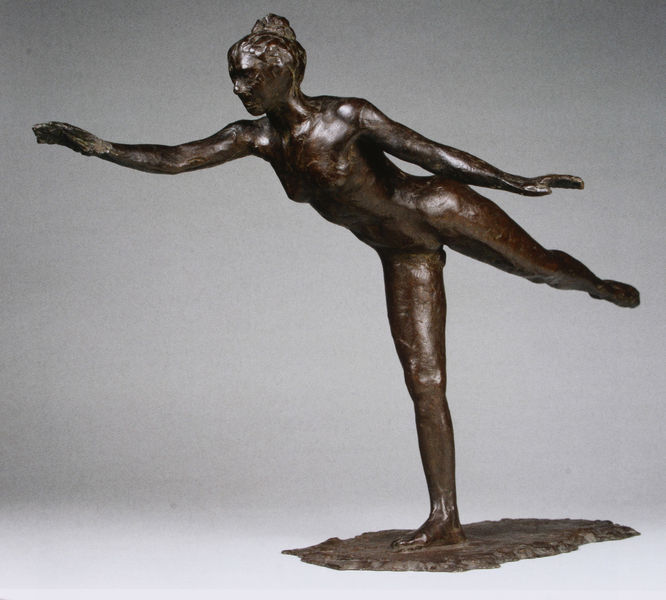
Titel: Danseuse, grande arabesque, deuxième temps, Tänzerin, große Arabesque, zweite Position
Künstler: Edgar Degas
Standort: Paris
Institution: Musée d'Orsay
Schlagwörter: akt, dunkel, fuß, nackt, schatten, weiß, impressionismus, mädchen, bewegung, braun, brust, busen, degas, finger, frau, frisur, grau, haar, licht, mund, nase, ohr, profil, schwarz, tanz, anzug, jung, arm, arme, augen, gesicht, knoten, sockel, stehen, porträt, boden, auge, figur, haare, pose, realismus, stehend, kind, tanzen, tänzerin, lippe, lippen, locken, schultern, skulptur, statue, beine, bein, brüste, dutt, füße, düster, balett, ballerina, ballett, edgar, jugendstil, weiblich, büste, metall, bronze, hochsteckfrisur, plastik, platte, plinthe, geschlecht, knie, zehe, zehen, foto, fotografie, eisen, eng, waage, schweben, stand, statuette, ausgestreckt, standbein, filigran, ferse, guss, strecken, tänzer, tnaz, gegossen, balance, gleichgewicht, streckung, barlach, tänzeln, rodin, auguste, beinskulptur